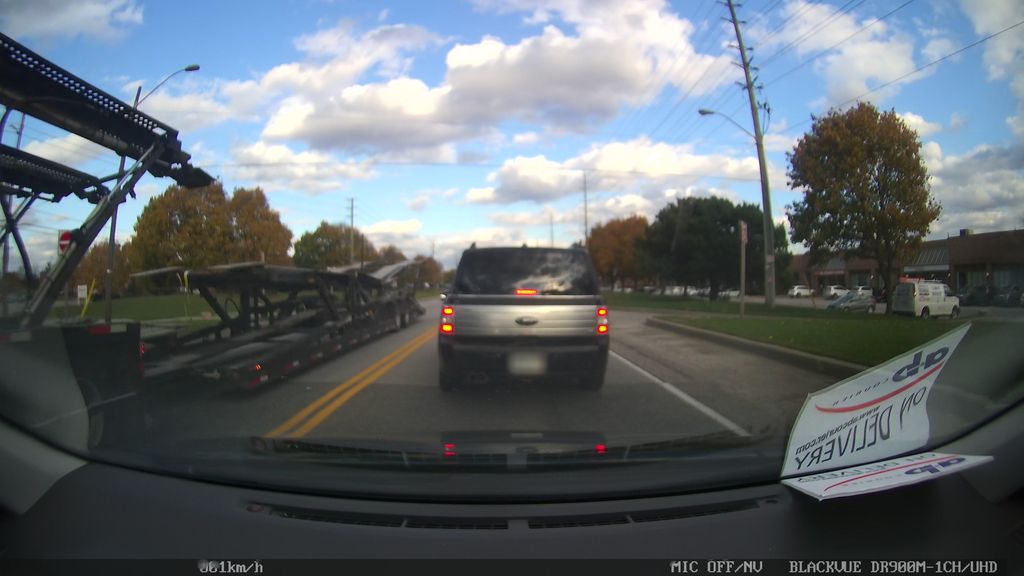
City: toronto